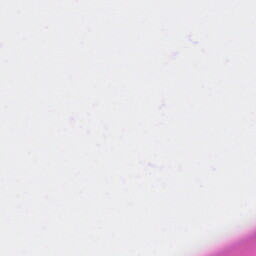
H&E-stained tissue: Skin